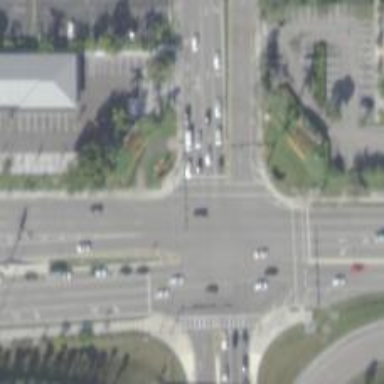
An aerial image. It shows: Crossing with line markings on the road.